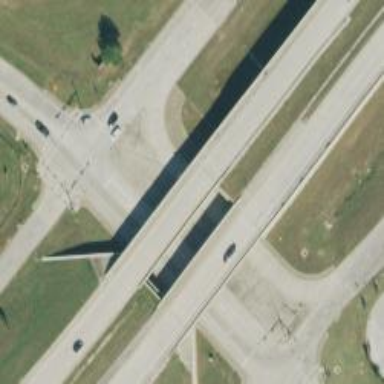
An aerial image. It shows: Motorway bridge.